Aerial crown-view tile of a tropical tree (Barro Colorado Island, Panama), acquired 20250818:
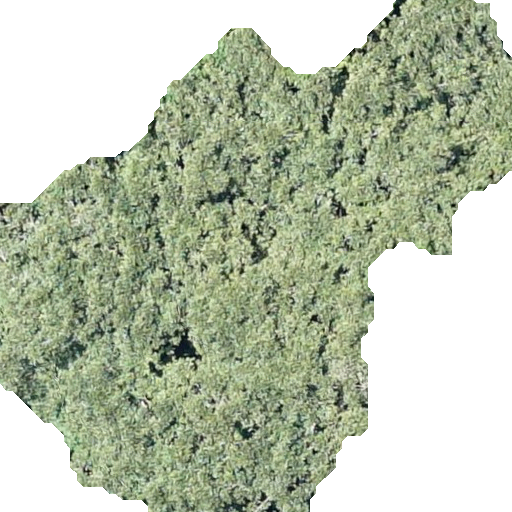
Species: Ficus obtusifolia
GBIF accepted scientific name: Ficus obtusifolia
Crown area: 258.94 m²